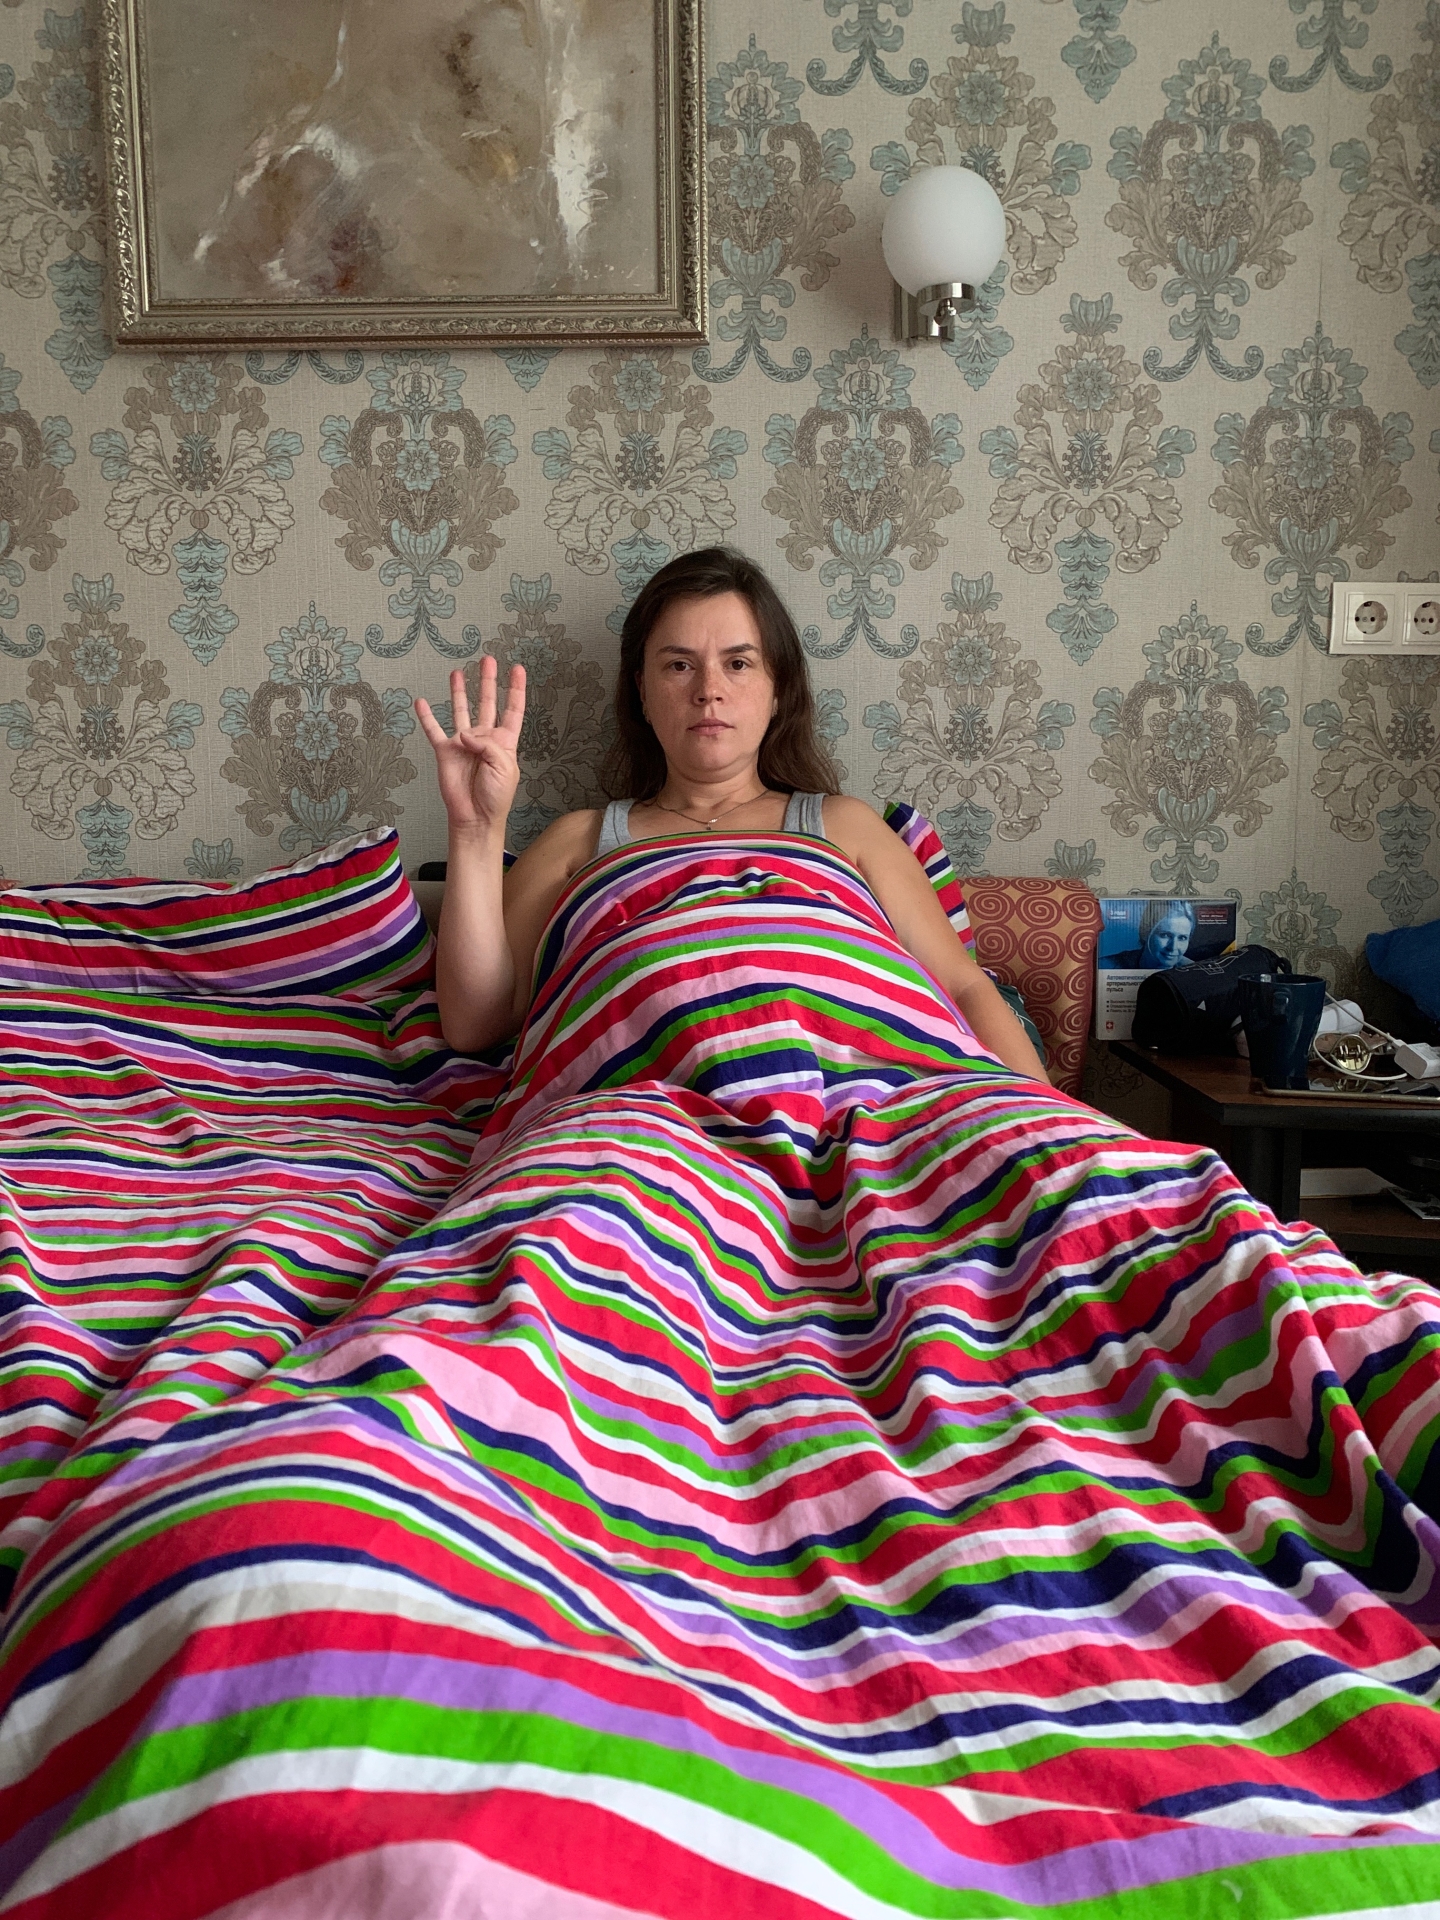
Label: clear